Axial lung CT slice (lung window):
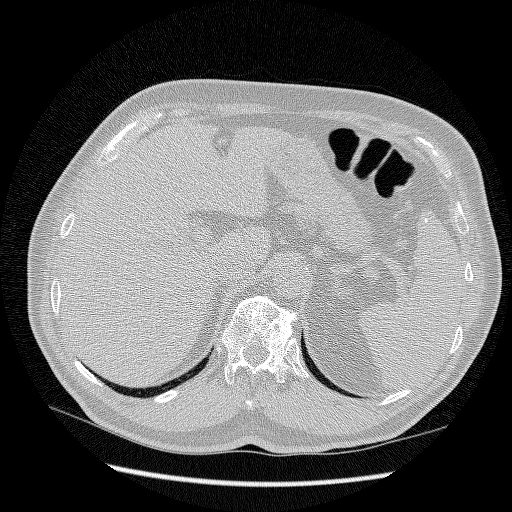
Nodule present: no